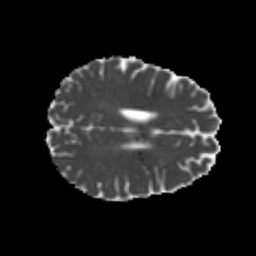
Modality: MD
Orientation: axial
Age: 22
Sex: female
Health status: healthy
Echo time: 0.074 s